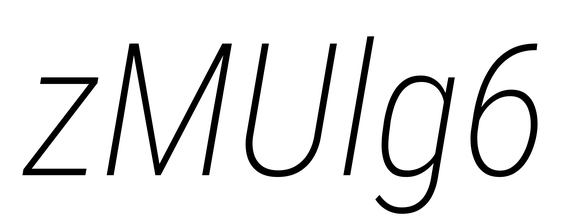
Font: Roboto-Italic_Condensed_ExtraLight_Italic